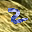
Label: 2